Field crop: tomato
Growth stage: 1
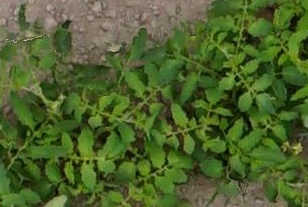
Species: tomato